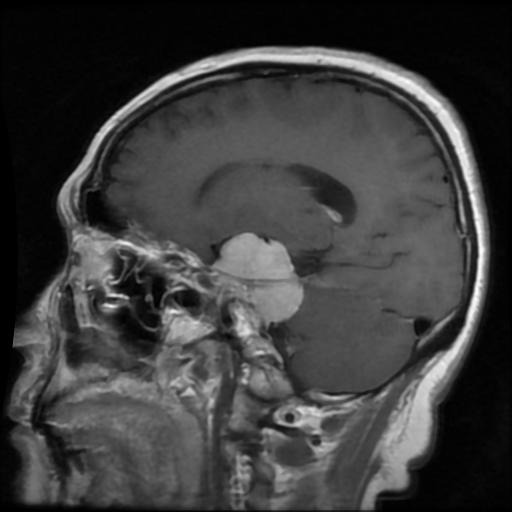
Label: meningioma